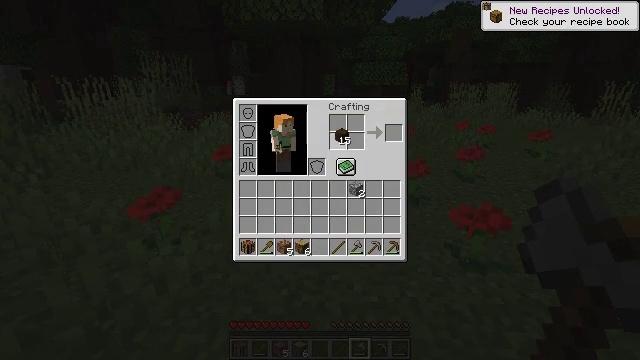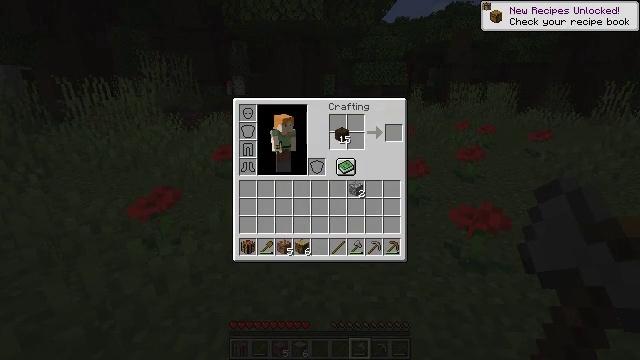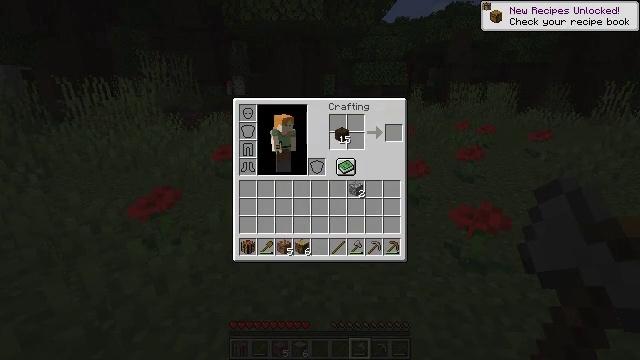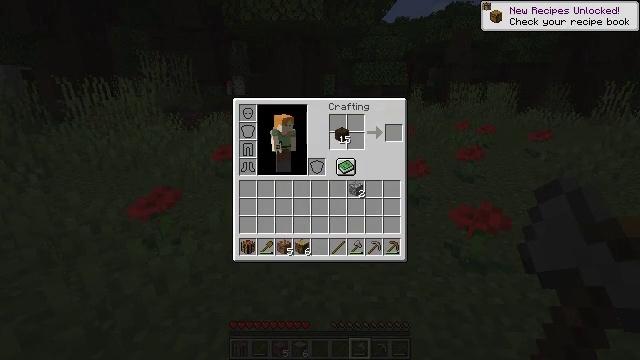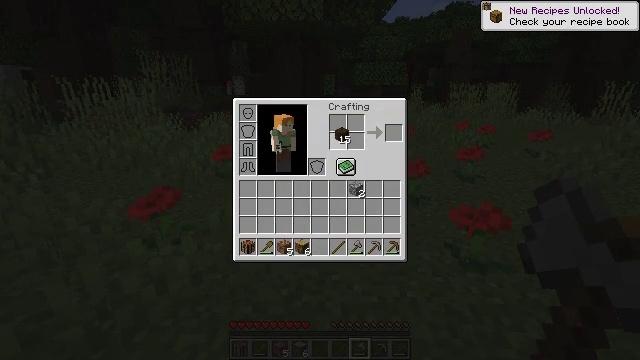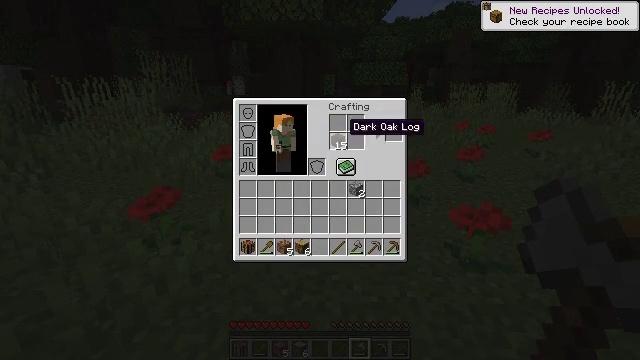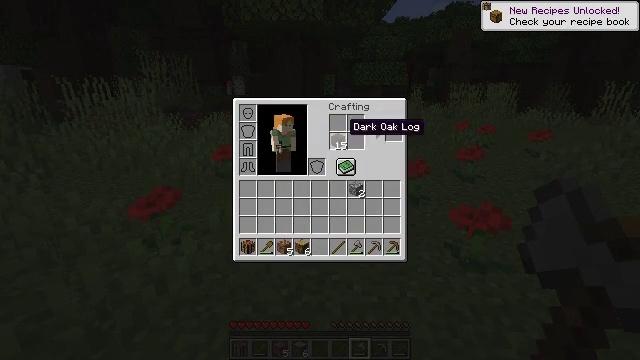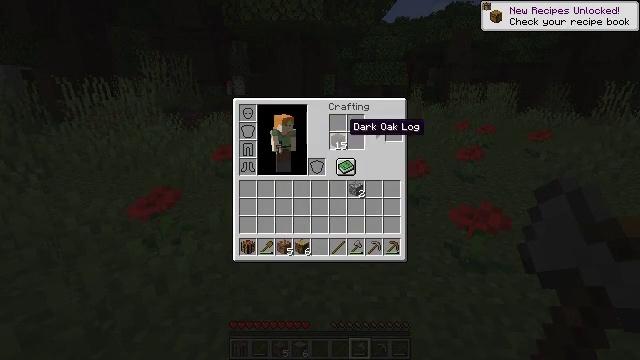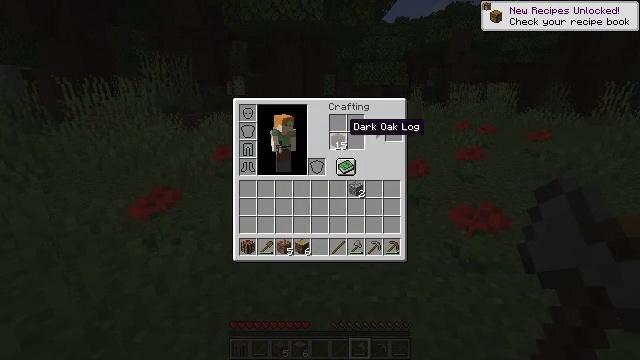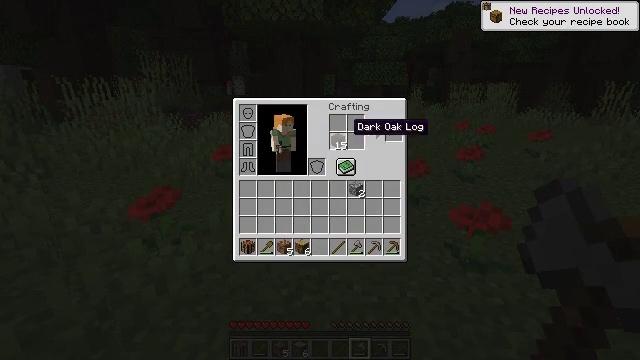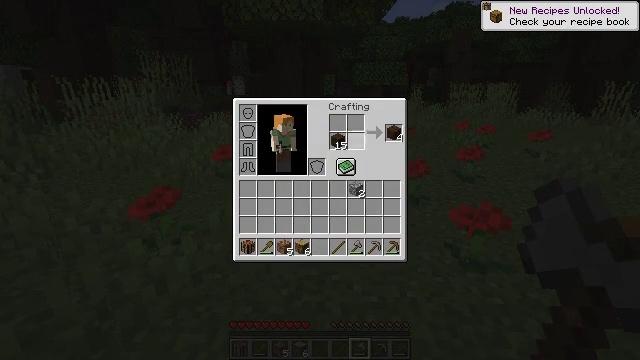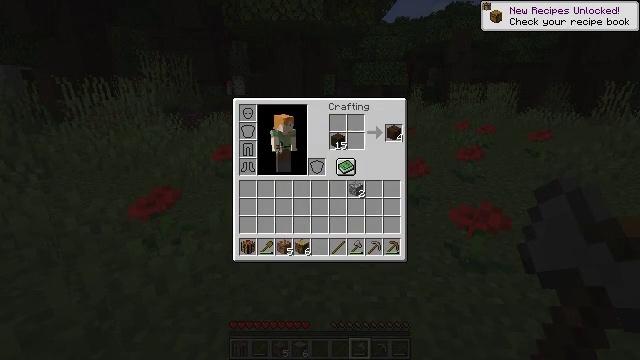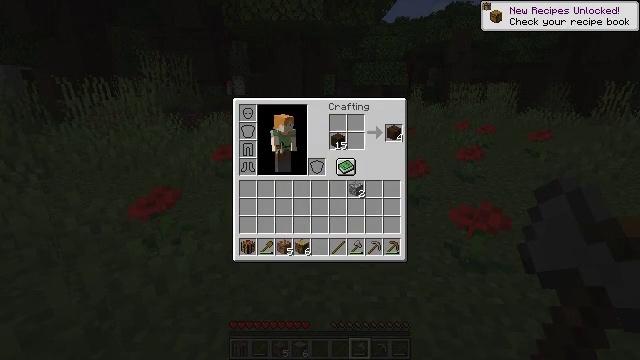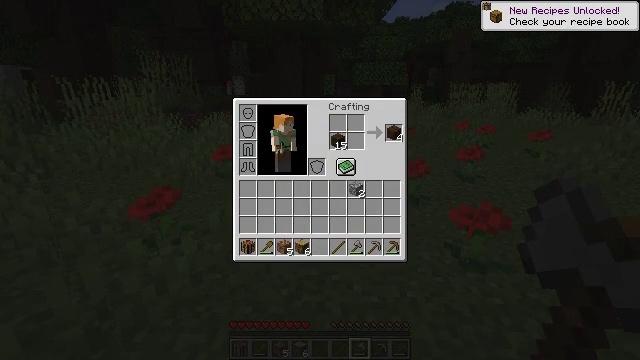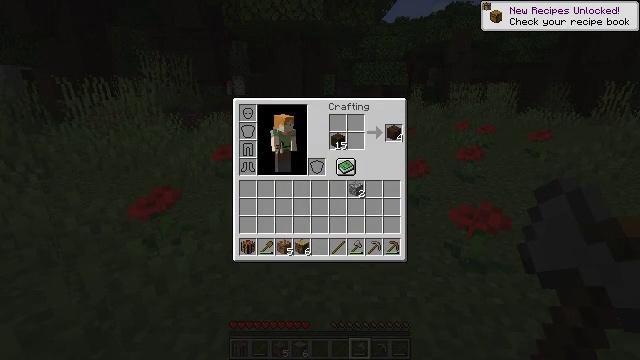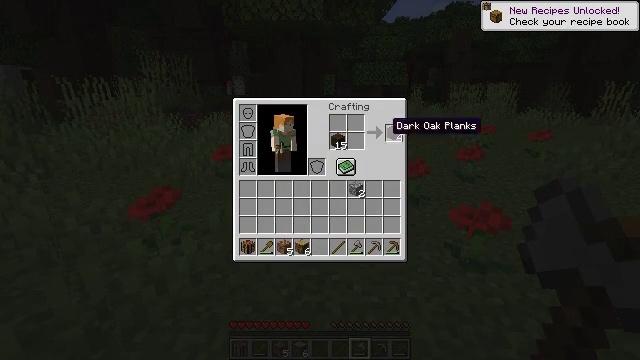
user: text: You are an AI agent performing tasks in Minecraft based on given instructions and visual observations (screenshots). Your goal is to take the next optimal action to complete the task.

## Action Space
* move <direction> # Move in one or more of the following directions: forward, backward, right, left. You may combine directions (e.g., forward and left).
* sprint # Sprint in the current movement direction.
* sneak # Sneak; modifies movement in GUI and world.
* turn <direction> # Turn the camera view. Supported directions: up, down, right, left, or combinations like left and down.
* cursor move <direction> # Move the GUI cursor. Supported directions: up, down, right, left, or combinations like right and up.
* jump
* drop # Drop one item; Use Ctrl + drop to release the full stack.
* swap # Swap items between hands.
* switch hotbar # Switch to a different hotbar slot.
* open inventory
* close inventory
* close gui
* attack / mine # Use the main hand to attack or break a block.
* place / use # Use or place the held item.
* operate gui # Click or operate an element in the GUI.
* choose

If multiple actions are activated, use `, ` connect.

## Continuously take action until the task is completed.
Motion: motion action
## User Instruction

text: Craft dark oak planks using dark oak logs in inventory crafting grid.
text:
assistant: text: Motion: no_op
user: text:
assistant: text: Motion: operate gui
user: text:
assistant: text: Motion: operate gui
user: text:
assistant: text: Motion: operate gui
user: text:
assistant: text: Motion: no_op
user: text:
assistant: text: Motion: no_op
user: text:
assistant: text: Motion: sneak
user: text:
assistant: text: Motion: sneak
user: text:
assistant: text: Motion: sneak
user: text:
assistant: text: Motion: sneak, cursor move right
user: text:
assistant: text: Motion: sneak, cursor move right
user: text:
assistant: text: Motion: sneak
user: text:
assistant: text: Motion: sneak
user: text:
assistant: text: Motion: sneak
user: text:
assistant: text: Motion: sneak
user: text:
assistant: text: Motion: sneak
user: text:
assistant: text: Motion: sneak, operate gui
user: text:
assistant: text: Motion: sneak, operate gui
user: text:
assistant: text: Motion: sneak
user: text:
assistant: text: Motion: sneak
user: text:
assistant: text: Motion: sneak
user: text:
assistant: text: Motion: sneak